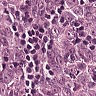
Metastatic tissue present: yes